Interaction volume radius: 10 \u00c5
Interaction volume height: 35 \u00c5
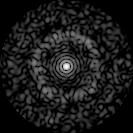
Disorder parameter: 0.8259